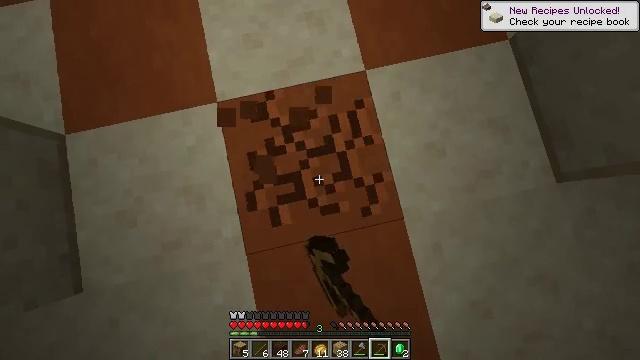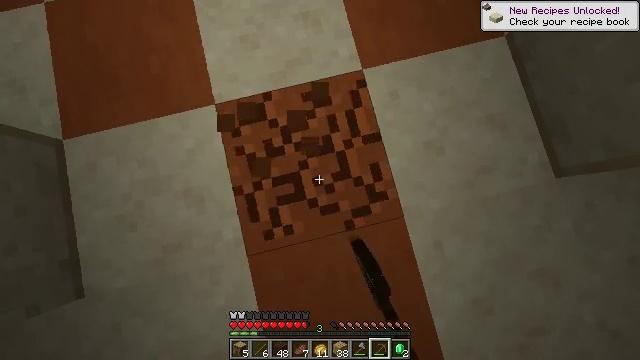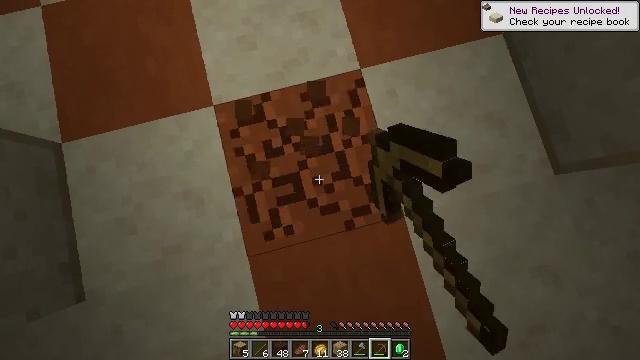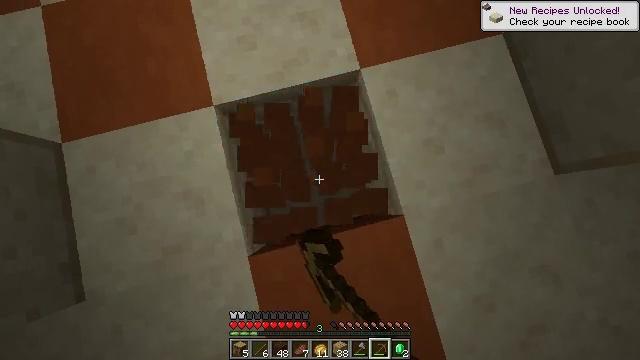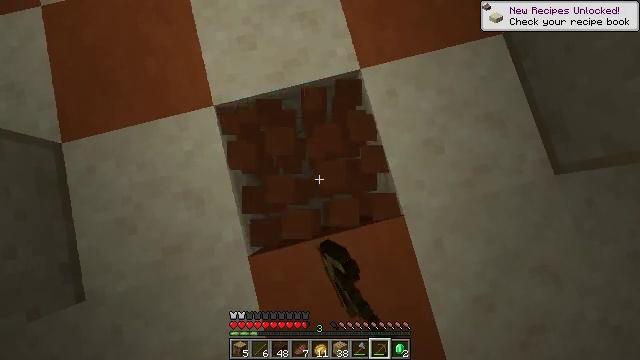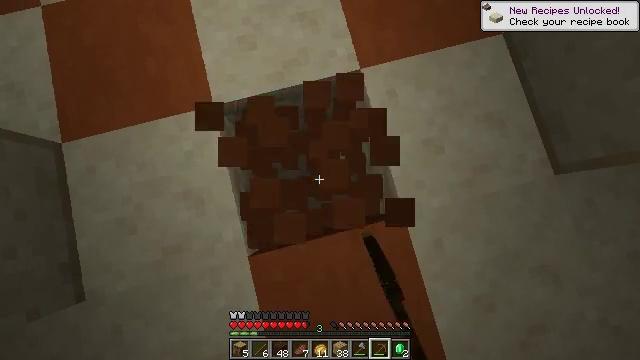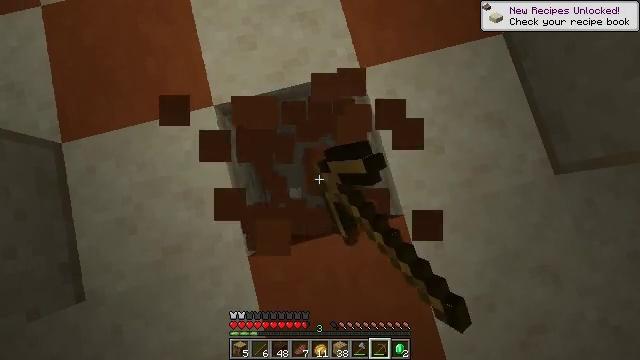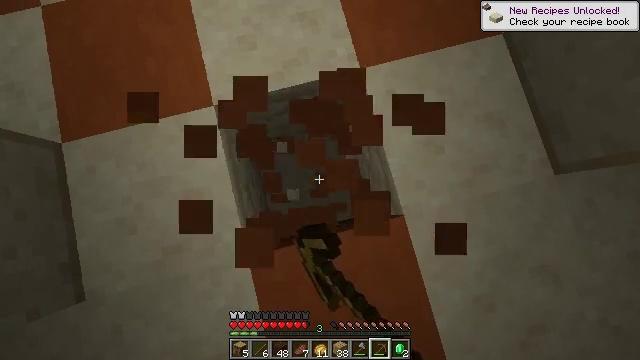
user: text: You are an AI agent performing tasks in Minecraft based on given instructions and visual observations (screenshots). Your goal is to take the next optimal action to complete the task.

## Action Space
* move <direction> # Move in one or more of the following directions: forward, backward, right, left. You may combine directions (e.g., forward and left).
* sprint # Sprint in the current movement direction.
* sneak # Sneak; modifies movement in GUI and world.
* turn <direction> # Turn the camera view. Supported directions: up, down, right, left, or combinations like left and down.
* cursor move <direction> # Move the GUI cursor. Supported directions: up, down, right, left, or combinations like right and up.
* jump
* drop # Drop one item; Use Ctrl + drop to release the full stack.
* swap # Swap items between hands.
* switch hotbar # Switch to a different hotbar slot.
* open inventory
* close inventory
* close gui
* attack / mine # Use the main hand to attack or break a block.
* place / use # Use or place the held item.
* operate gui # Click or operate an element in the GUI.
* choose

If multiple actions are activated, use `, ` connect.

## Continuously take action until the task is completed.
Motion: motion action
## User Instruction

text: Gather orange terracotta blocks.
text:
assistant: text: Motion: turn right, attack / mine
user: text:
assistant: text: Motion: attack / mine
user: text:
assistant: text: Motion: attack / mine
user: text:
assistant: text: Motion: attack / mine
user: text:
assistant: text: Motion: attack / mine
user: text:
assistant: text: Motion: attack / mine
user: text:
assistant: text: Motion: attack / mine
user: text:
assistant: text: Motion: attack / mine